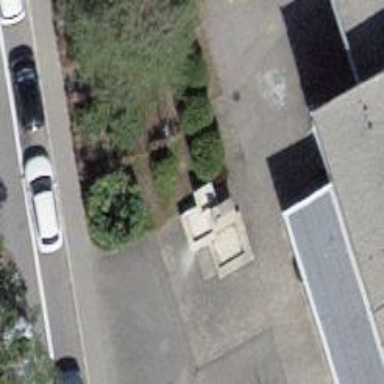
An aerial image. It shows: Beautiful fountain.